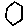
Label: hexagon